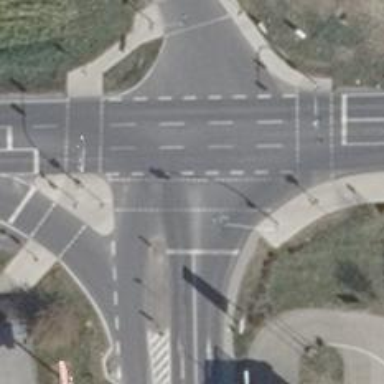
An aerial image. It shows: Road with traffic signals.